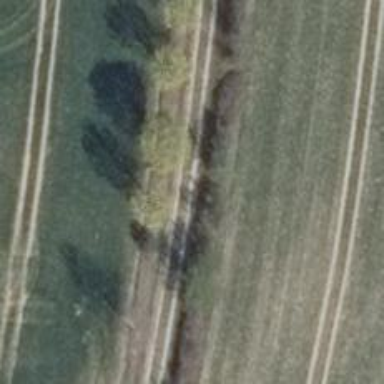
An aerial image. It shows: Row of trees in natural setting.